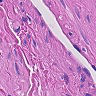
Metastatic tissue present: no